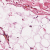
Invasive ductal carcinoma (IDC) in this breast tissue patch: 0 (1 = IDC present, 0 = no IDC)